Field crop: tomato
Growth stage: 1
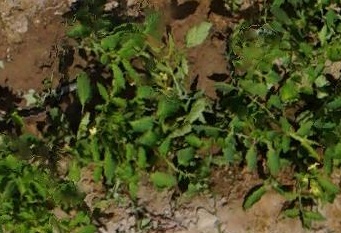
Species: tomato